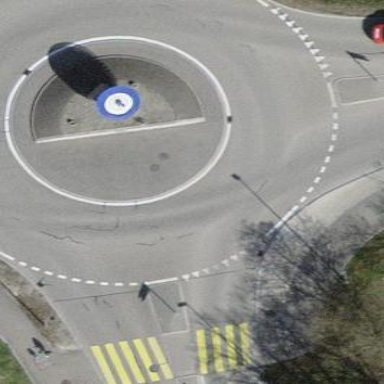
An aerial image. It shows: Secondary road around roundabout.